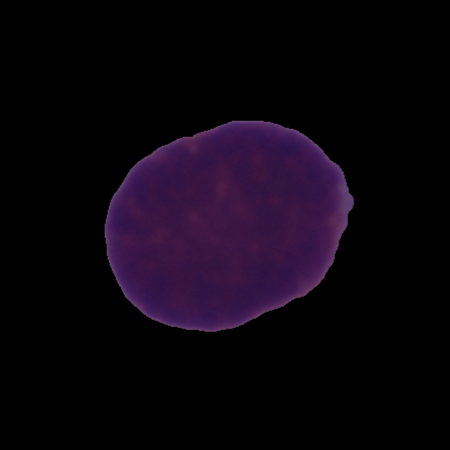
Label: healthy